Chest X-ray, PA view. Patient: 33 years old, sex F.
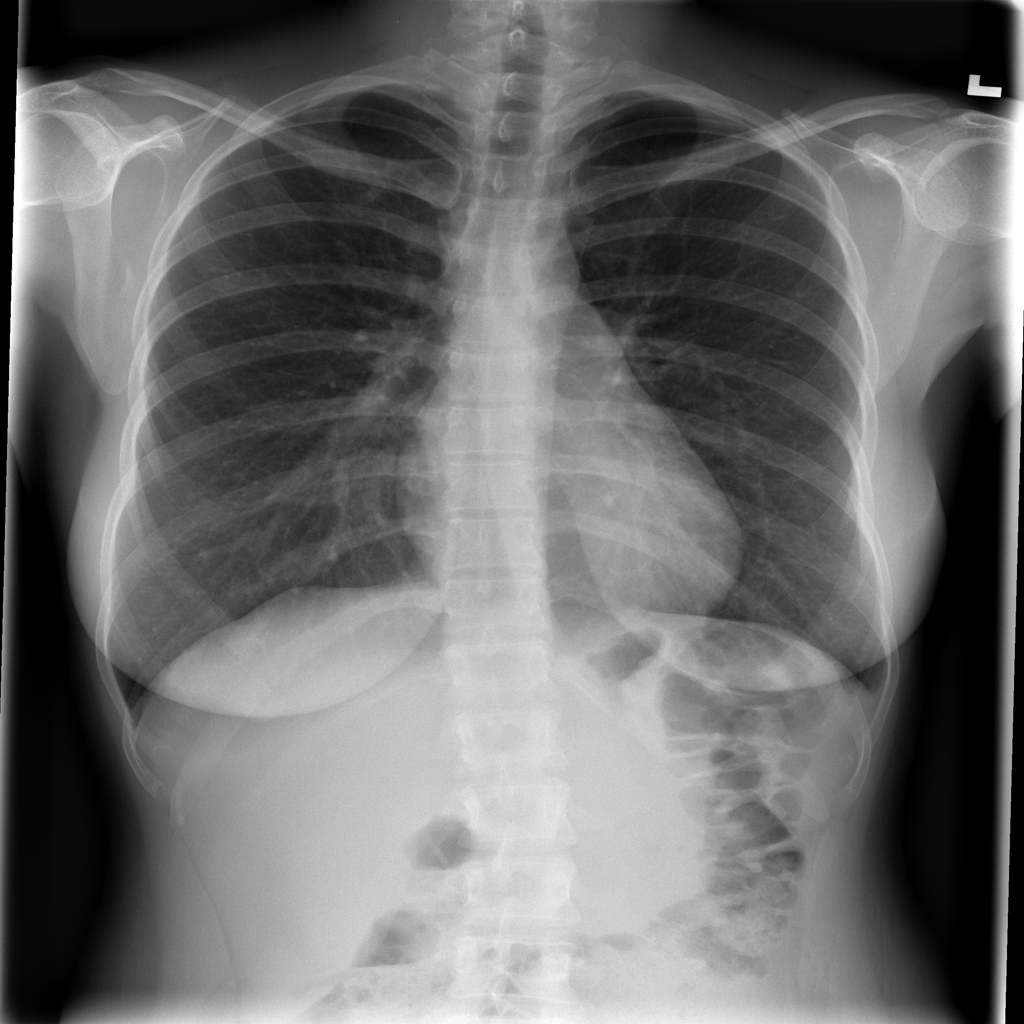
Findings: No Finding